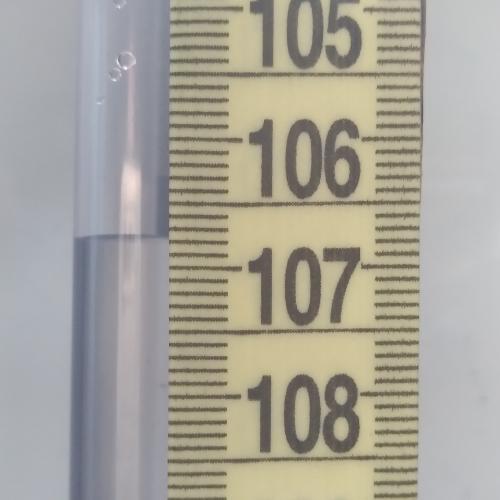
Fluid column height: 106.8 cm